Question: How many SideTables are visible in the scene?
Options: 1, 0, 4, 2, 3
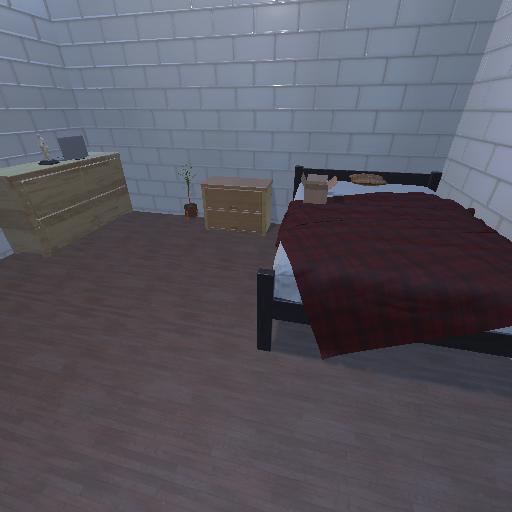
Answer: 1